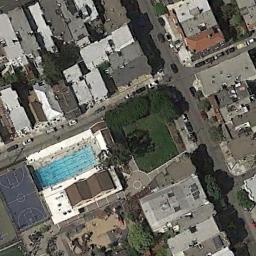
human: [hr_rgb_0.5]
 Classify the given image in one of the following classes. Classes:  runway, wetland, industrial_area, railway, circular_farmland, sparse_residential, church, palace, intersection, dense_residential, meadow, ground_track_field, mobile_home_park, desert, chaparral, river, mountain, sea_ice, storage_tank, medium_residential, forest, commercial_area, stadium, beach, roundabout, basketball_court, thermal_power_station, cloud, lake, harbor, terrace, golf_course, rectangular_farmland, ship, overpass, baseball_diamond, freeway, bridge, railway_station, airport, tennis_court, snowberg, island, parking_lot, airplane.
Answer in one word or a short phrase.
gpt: basketball_court